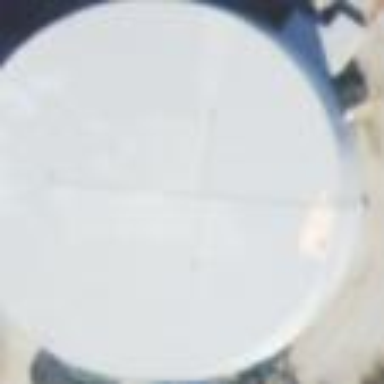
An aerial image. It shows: Storage tank that is man-made.